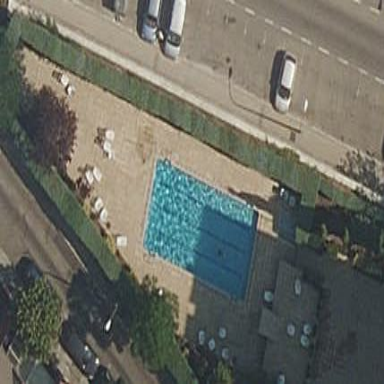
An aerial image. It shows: Swimming pool located in leisure land.